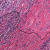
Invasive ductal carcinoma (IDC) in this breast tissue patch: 1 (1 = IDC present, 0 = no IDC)